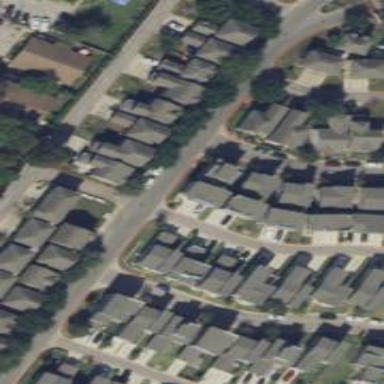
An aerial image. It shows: Living street.